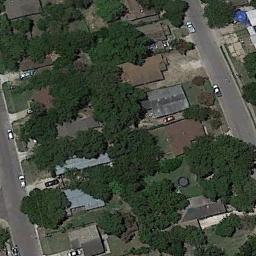
Label: residential